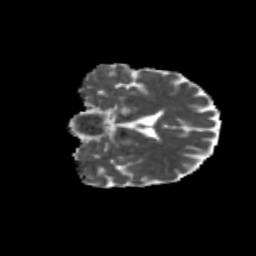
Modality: MD
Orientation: coronal
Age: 67
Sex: male
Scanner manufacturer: siemens
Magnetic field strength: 3 T
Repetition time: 4.71 s
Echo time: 0.0906 s